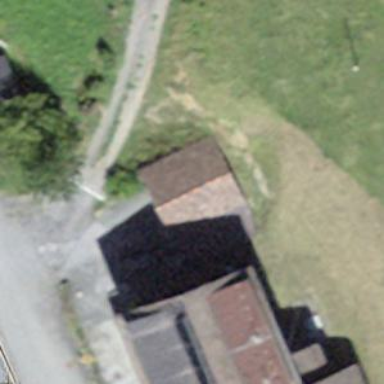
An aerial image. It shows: Building.